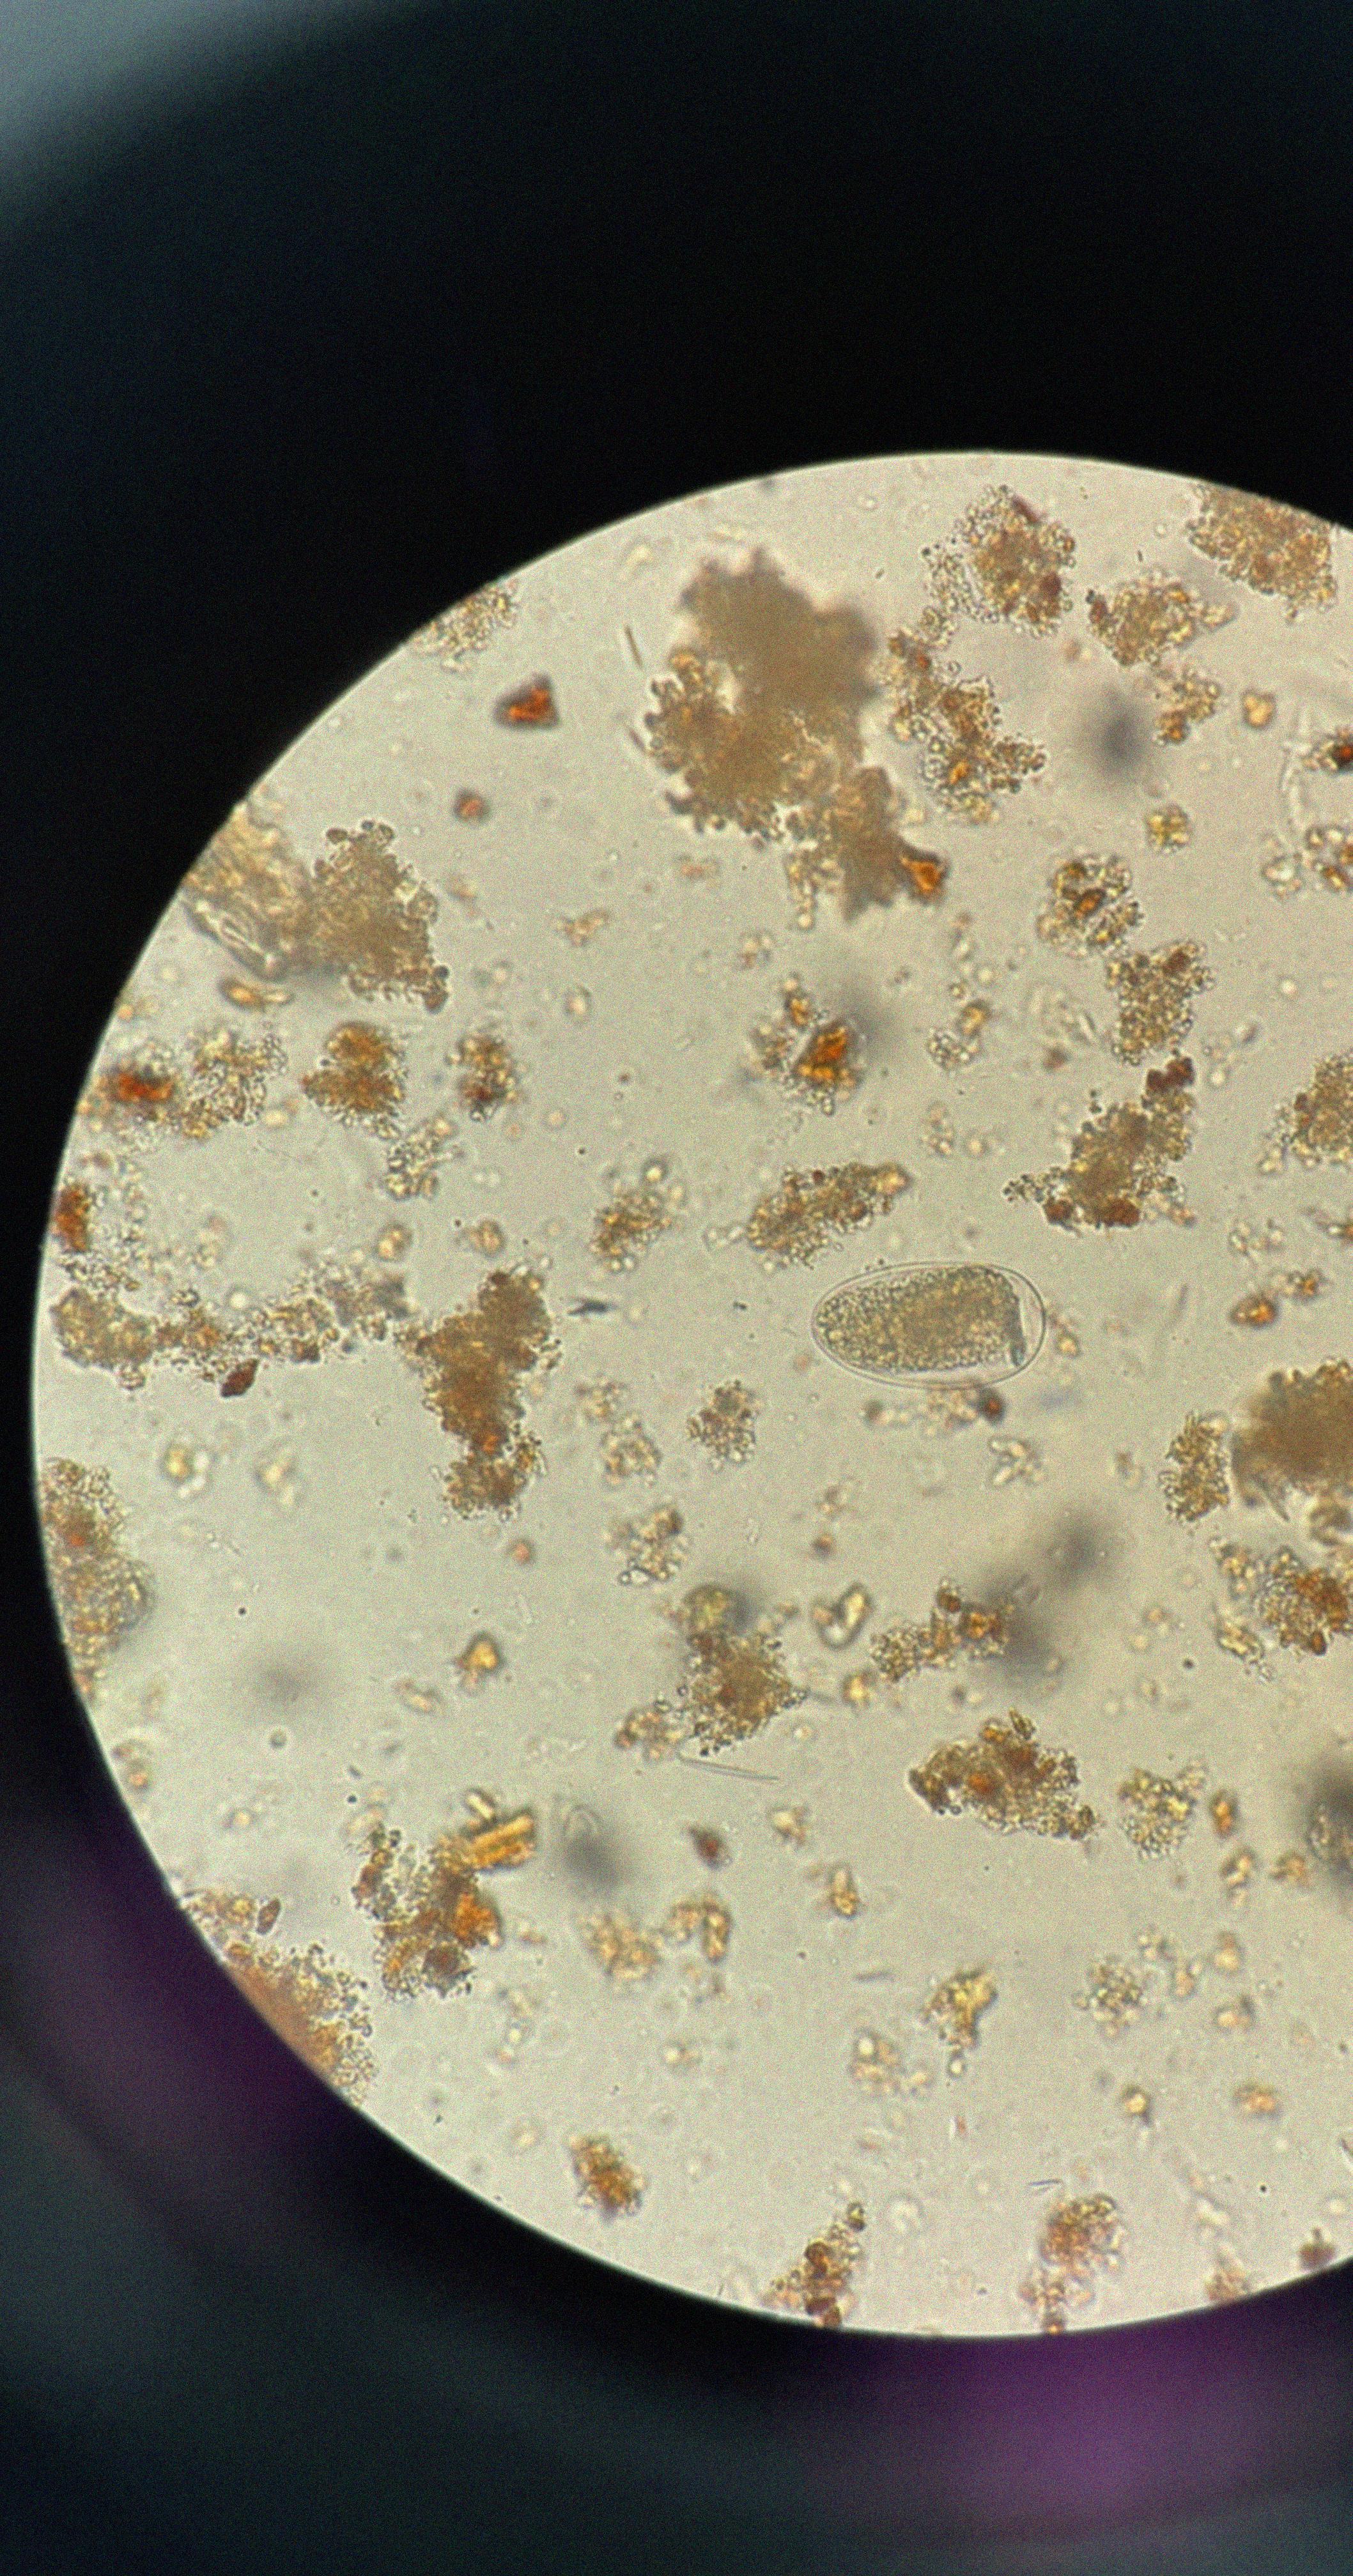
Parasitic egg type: Hookworm egg